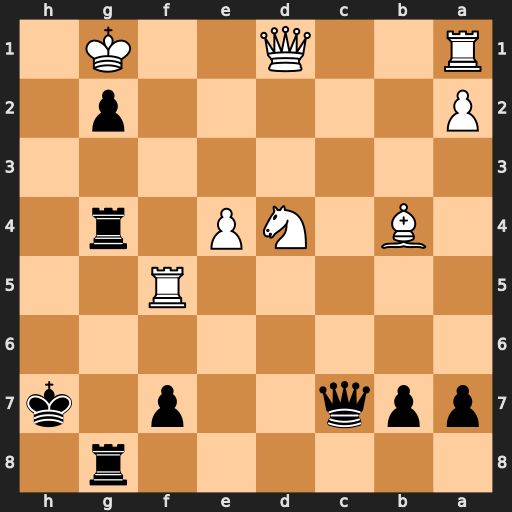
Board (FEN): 6r1/ppq2p1k/8/5R2/1B1NP1r1/8/P5p1/R2Q2K1
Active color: b
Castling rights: -
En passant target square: -
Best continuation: Qh2+ Kxh2 g1=Q+ Qxg1 Rh4#